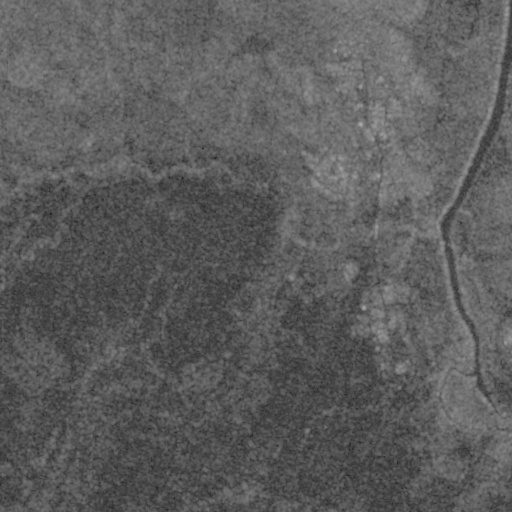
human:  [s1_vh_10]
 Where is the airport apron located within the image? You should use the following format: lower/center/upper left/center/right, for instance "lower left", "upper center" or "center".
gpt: The airport apron is located in the center right of the image.
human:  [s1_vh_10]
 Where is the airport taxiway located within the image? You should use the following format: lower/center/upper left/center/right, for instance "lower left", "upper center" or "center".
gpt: The airport taxiway is located in the center right of the image.
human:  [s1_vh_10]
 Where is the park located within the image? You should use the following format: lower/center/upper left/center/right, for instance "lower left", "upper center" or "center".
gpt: The park is located in the upper right of the image.
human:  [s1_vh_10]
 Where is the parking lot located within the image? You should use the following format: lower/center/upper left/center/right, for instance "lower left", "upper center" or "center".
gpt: The parking lot is located in the lower right of the image.
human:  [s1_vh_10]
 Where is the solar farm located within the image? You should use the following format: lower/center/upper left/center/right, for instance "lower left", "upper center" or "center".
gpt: The solar farm is located in the upper right of the image.
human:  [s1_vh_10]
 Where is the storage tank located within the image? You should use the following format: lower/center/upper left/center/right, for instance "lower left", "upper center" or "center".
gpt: The storage tank is located in the upper center of the image.
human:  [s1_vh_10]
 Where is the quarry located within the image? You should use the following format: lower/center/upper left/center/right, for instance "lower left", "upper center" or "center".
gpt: There is no quarry in the image.

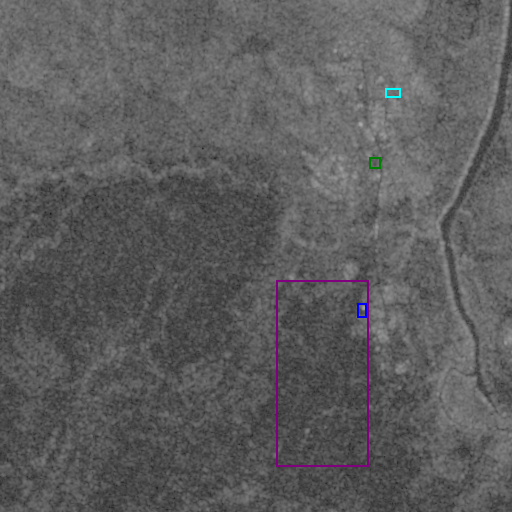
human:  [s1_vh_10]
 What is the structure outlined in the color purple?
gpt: The structure outlined in purple is an airport.
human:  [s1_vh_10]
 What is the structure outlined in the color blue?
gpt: The structure outlined in blue is an airport apron.
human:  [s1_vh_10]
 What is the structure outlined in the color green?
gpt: The structure outlined in green is a park.
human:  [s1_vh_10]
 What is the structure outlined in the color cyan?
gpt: The structure outlined in cyan is a solar farm.
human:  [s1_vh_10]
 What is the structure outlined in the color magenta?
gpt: There is no magenta outline.